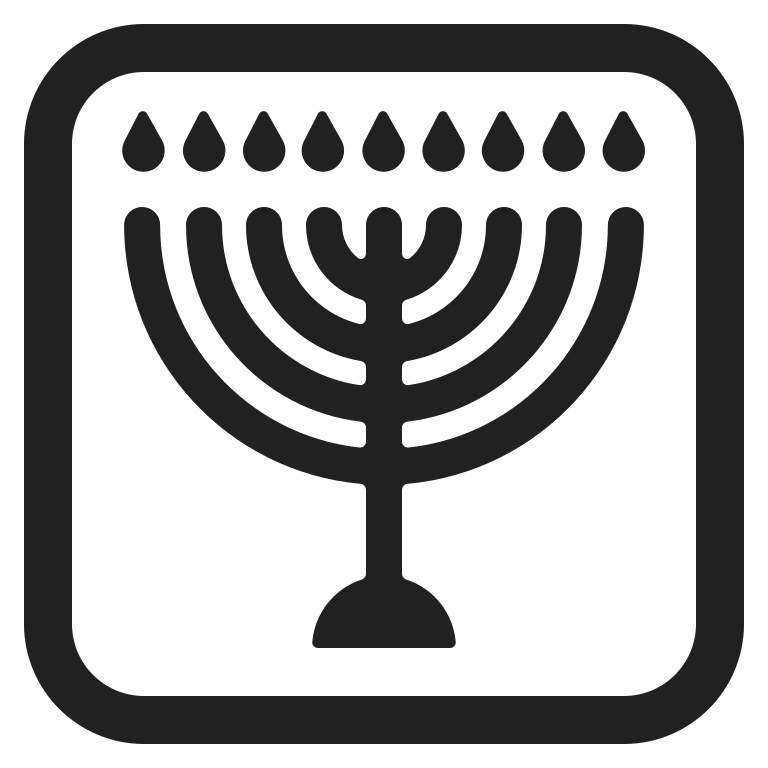
menorah high contrast